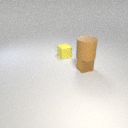
small brown metal cube to the right of small yellow rubber cube